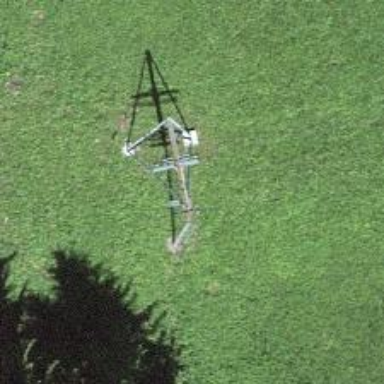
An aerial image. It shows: Pylon used for aerialway.